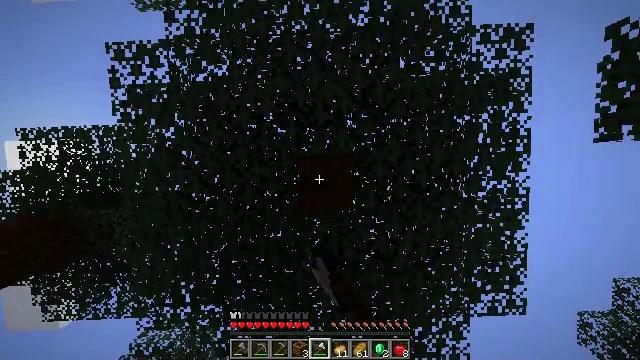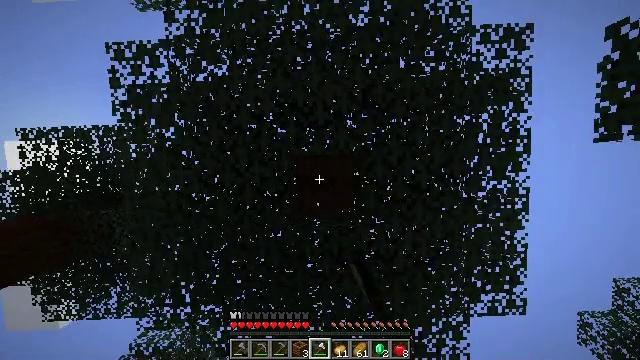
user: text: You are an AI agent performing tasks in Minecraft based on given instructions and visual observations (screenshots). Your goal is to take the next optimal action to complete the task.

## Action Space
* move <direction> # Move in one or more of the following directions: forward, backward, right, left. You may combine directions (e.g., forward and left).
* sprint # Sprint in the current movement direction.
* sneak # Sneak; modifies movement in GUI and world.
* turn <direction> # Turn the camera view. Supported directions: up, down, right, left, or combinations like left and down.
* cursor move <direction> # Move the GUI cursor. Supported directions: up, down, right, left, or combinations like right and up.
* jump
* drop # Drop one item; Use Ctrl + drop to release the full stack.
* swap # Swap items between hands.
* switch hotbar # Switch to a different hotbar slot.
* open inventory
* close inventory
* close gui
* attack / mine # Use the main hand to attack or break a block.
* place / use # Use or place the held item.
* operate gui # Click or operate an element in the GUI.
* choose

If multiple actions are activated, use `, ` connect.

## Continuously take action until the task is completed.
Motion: motion action
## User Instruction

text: Break the spruce log from the tree.
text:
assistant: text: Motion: attack / mine
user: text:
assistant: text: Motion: attack / mine